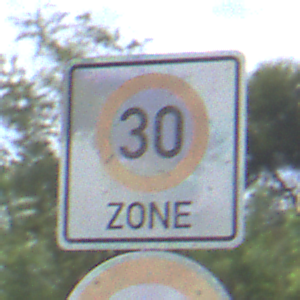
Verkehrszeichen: BeginnZone30
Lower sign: Ueberholverbot
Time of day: Midday
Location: Outdoor (Nature)
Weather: PartlyCloudy
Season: NotSpecified
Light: Natural